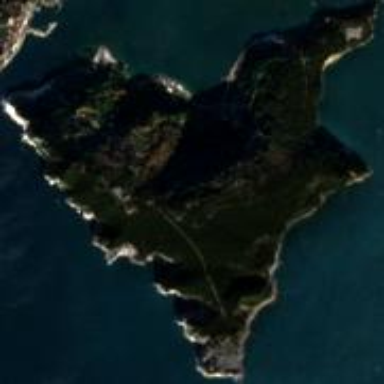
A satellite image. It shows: Island with natural coastline.